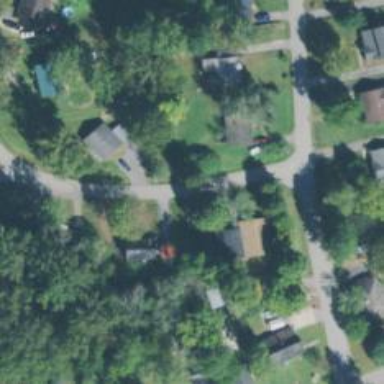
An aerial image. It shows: Residential road.